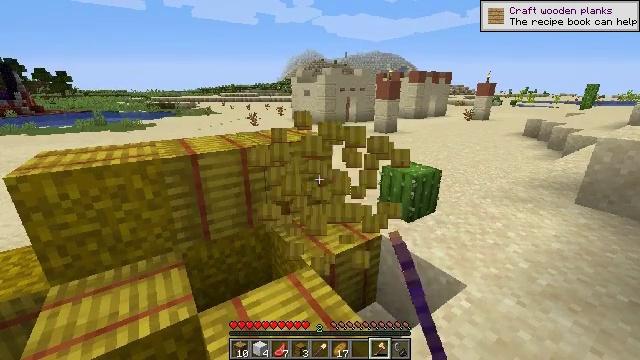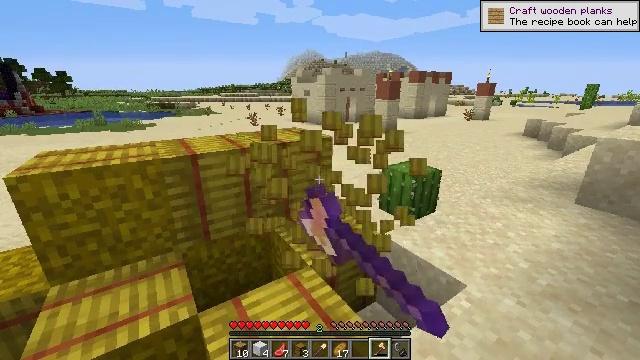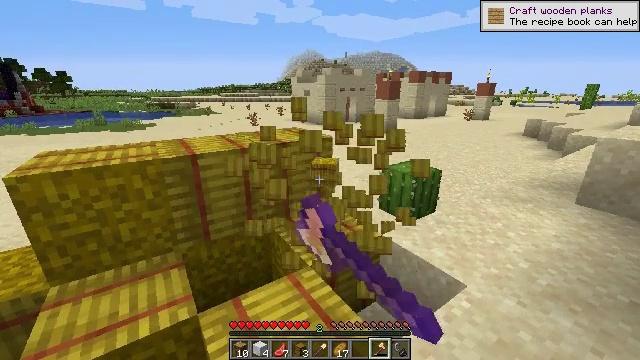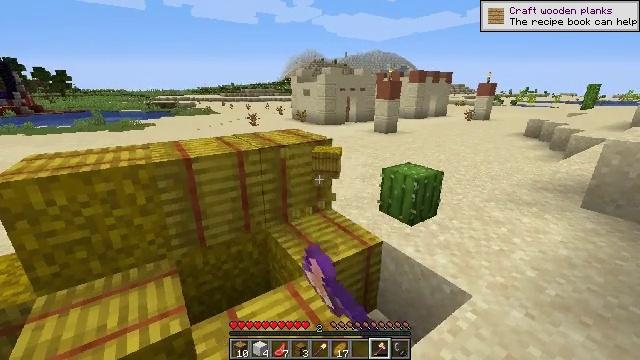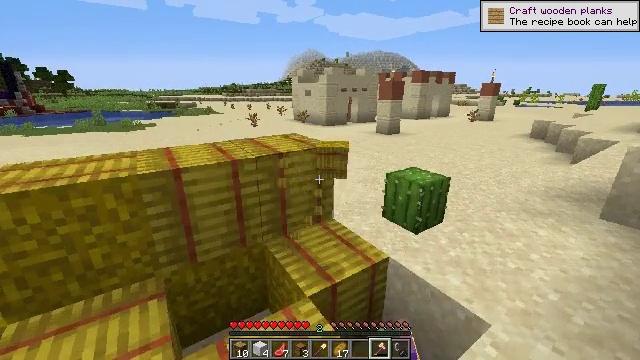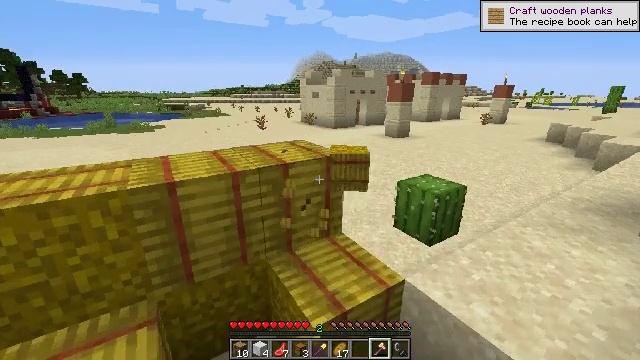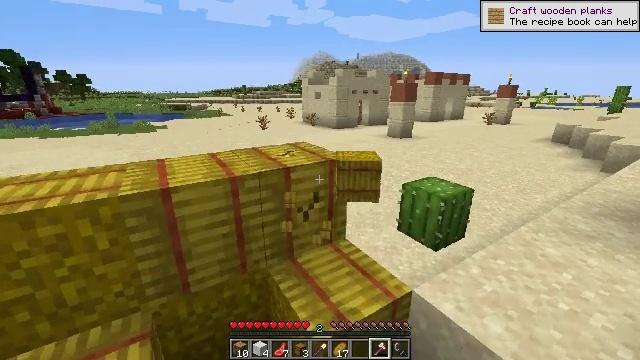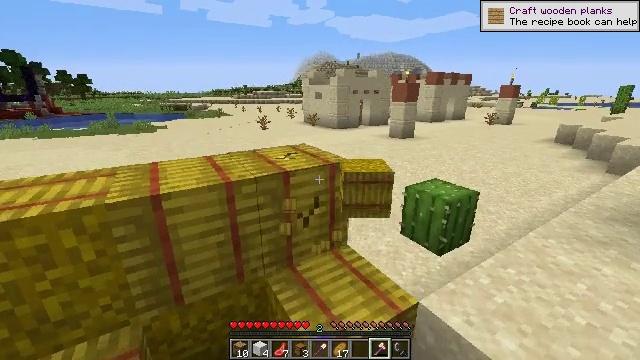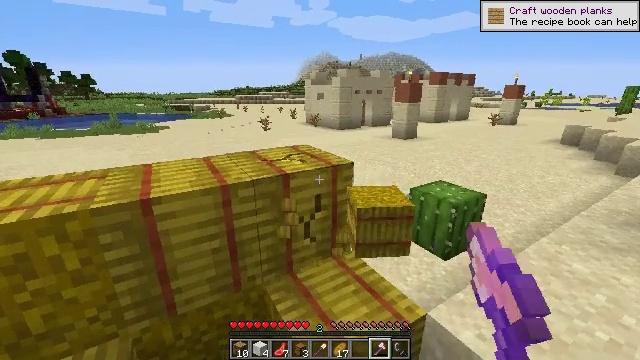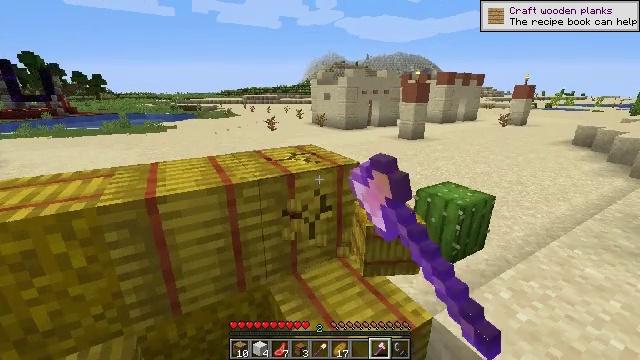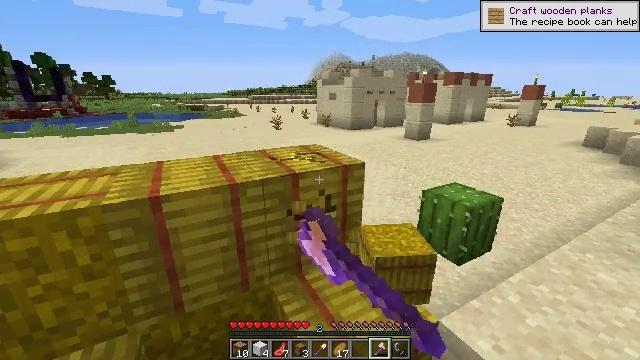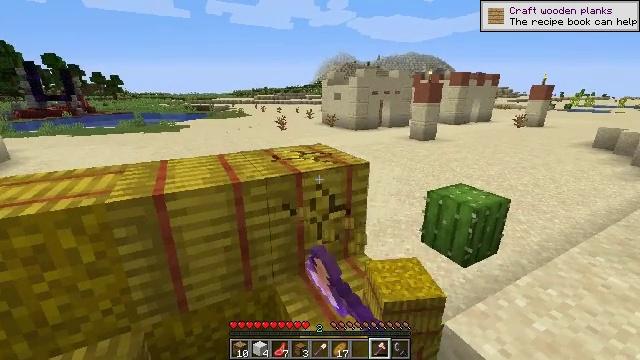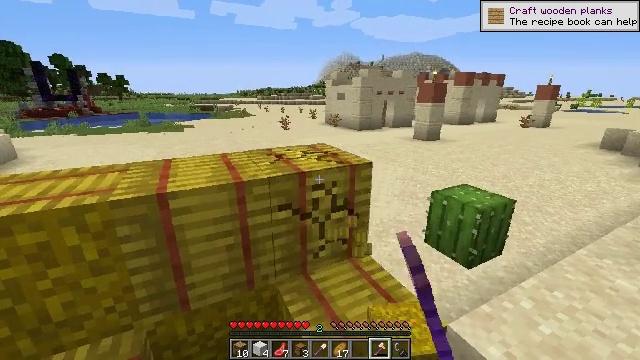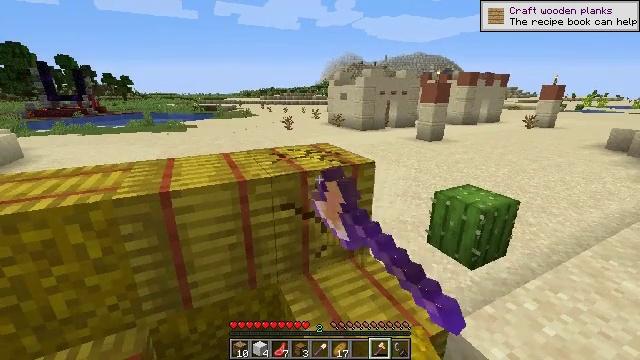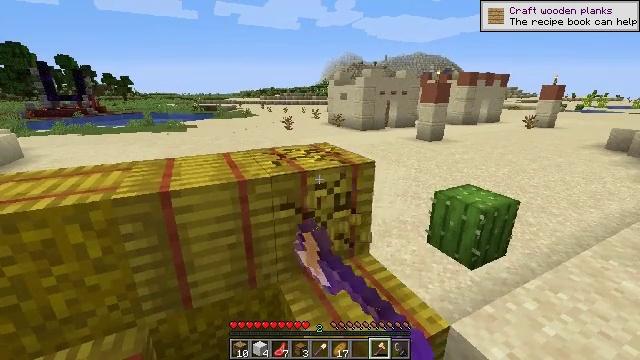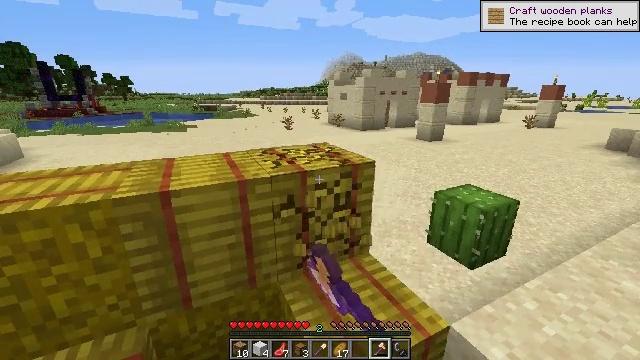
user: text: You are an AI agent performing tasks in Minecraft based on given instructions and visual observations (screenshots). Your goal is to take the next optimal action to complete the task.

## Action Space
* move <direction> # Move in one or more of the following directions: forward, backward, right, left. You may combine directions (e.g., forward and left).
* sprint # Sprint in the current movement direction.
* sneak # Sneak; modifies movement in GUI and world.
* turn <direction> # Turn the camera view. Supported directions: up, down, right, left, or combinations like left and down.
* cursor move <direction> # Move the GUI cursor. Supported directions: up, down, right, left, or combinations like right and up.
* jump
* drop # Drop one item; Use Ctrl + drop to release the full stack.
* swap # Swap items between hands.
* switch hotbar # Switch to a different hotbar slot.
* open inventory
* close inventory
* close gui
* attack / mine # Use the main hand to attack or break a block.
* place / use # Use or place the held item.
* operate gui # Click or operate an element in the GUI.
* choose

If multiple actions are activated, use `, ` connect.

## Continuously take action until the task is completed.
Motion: motion action
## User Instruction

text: Collect a hay block for crafting.
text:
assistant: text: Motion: attack / mine
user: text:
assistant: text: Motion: move forward, attack / mine
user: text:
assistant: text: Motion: move forward, attack / mine
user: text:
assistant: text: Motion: move forward, attack / mine
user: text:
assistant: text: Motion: move forward, turn left, attack / mine
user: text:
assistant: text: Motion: move forward, attack / mine
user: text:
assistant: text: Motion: attack / mine
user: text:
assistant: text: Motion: attack / mine
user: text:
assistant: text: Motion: turn left, attack / mine
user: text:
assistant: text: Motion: turn left, attack / mine
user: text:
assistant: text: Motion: turn left, attack / mine
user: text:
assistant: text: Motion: attack / mine
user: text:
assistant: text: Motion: attack / mine
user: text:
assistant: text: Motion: attack / mine
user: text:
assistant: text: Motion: attack / mine
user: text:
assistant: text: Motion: attack / mine
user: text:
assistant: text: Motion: attack / mine
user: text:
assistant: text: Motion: attack / mine
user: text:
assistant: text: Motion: attack / mine
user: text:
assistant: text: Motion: attack / mine
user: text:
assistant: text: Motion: attack / mine
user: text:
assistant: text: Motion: attack / mine
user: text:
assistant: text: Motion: attack / mine
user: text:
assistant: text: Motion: move forward and move right, turn left, attack / mine
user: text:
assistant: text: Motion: move forward and move right, turn left, attack / mine
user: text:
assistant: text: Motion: move forward and move right, turn left and down, attack / mine
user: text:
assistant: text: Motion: move forward and move right, turn left, attack / mine
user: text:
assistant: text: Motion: turn left, attack / mine
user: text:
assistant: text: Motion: turn left, attack / mine
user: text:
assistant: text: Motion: turn left, attack / mine